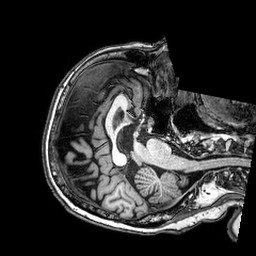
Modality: T1w
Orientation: axial
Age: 71
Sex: female
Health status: healthy
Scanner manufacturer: philips
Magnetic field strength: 3 T